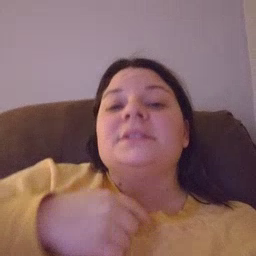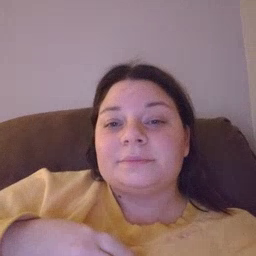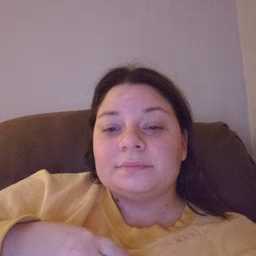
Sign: thirsty